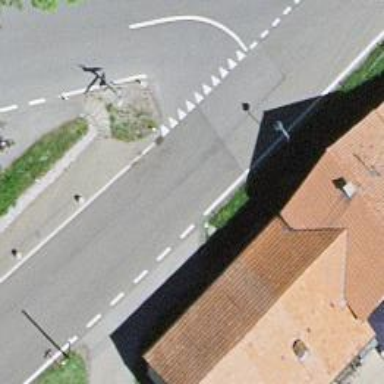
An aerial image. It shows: Bus stop with platform for public transport.